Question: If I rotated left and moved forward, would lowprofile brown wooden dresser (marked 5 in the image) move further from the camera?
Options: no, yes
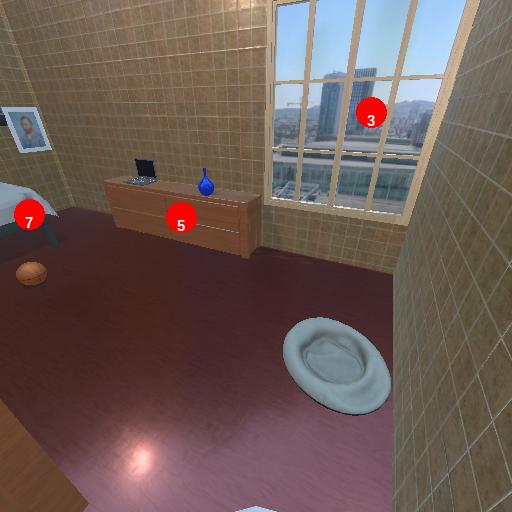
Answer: no